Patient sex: F
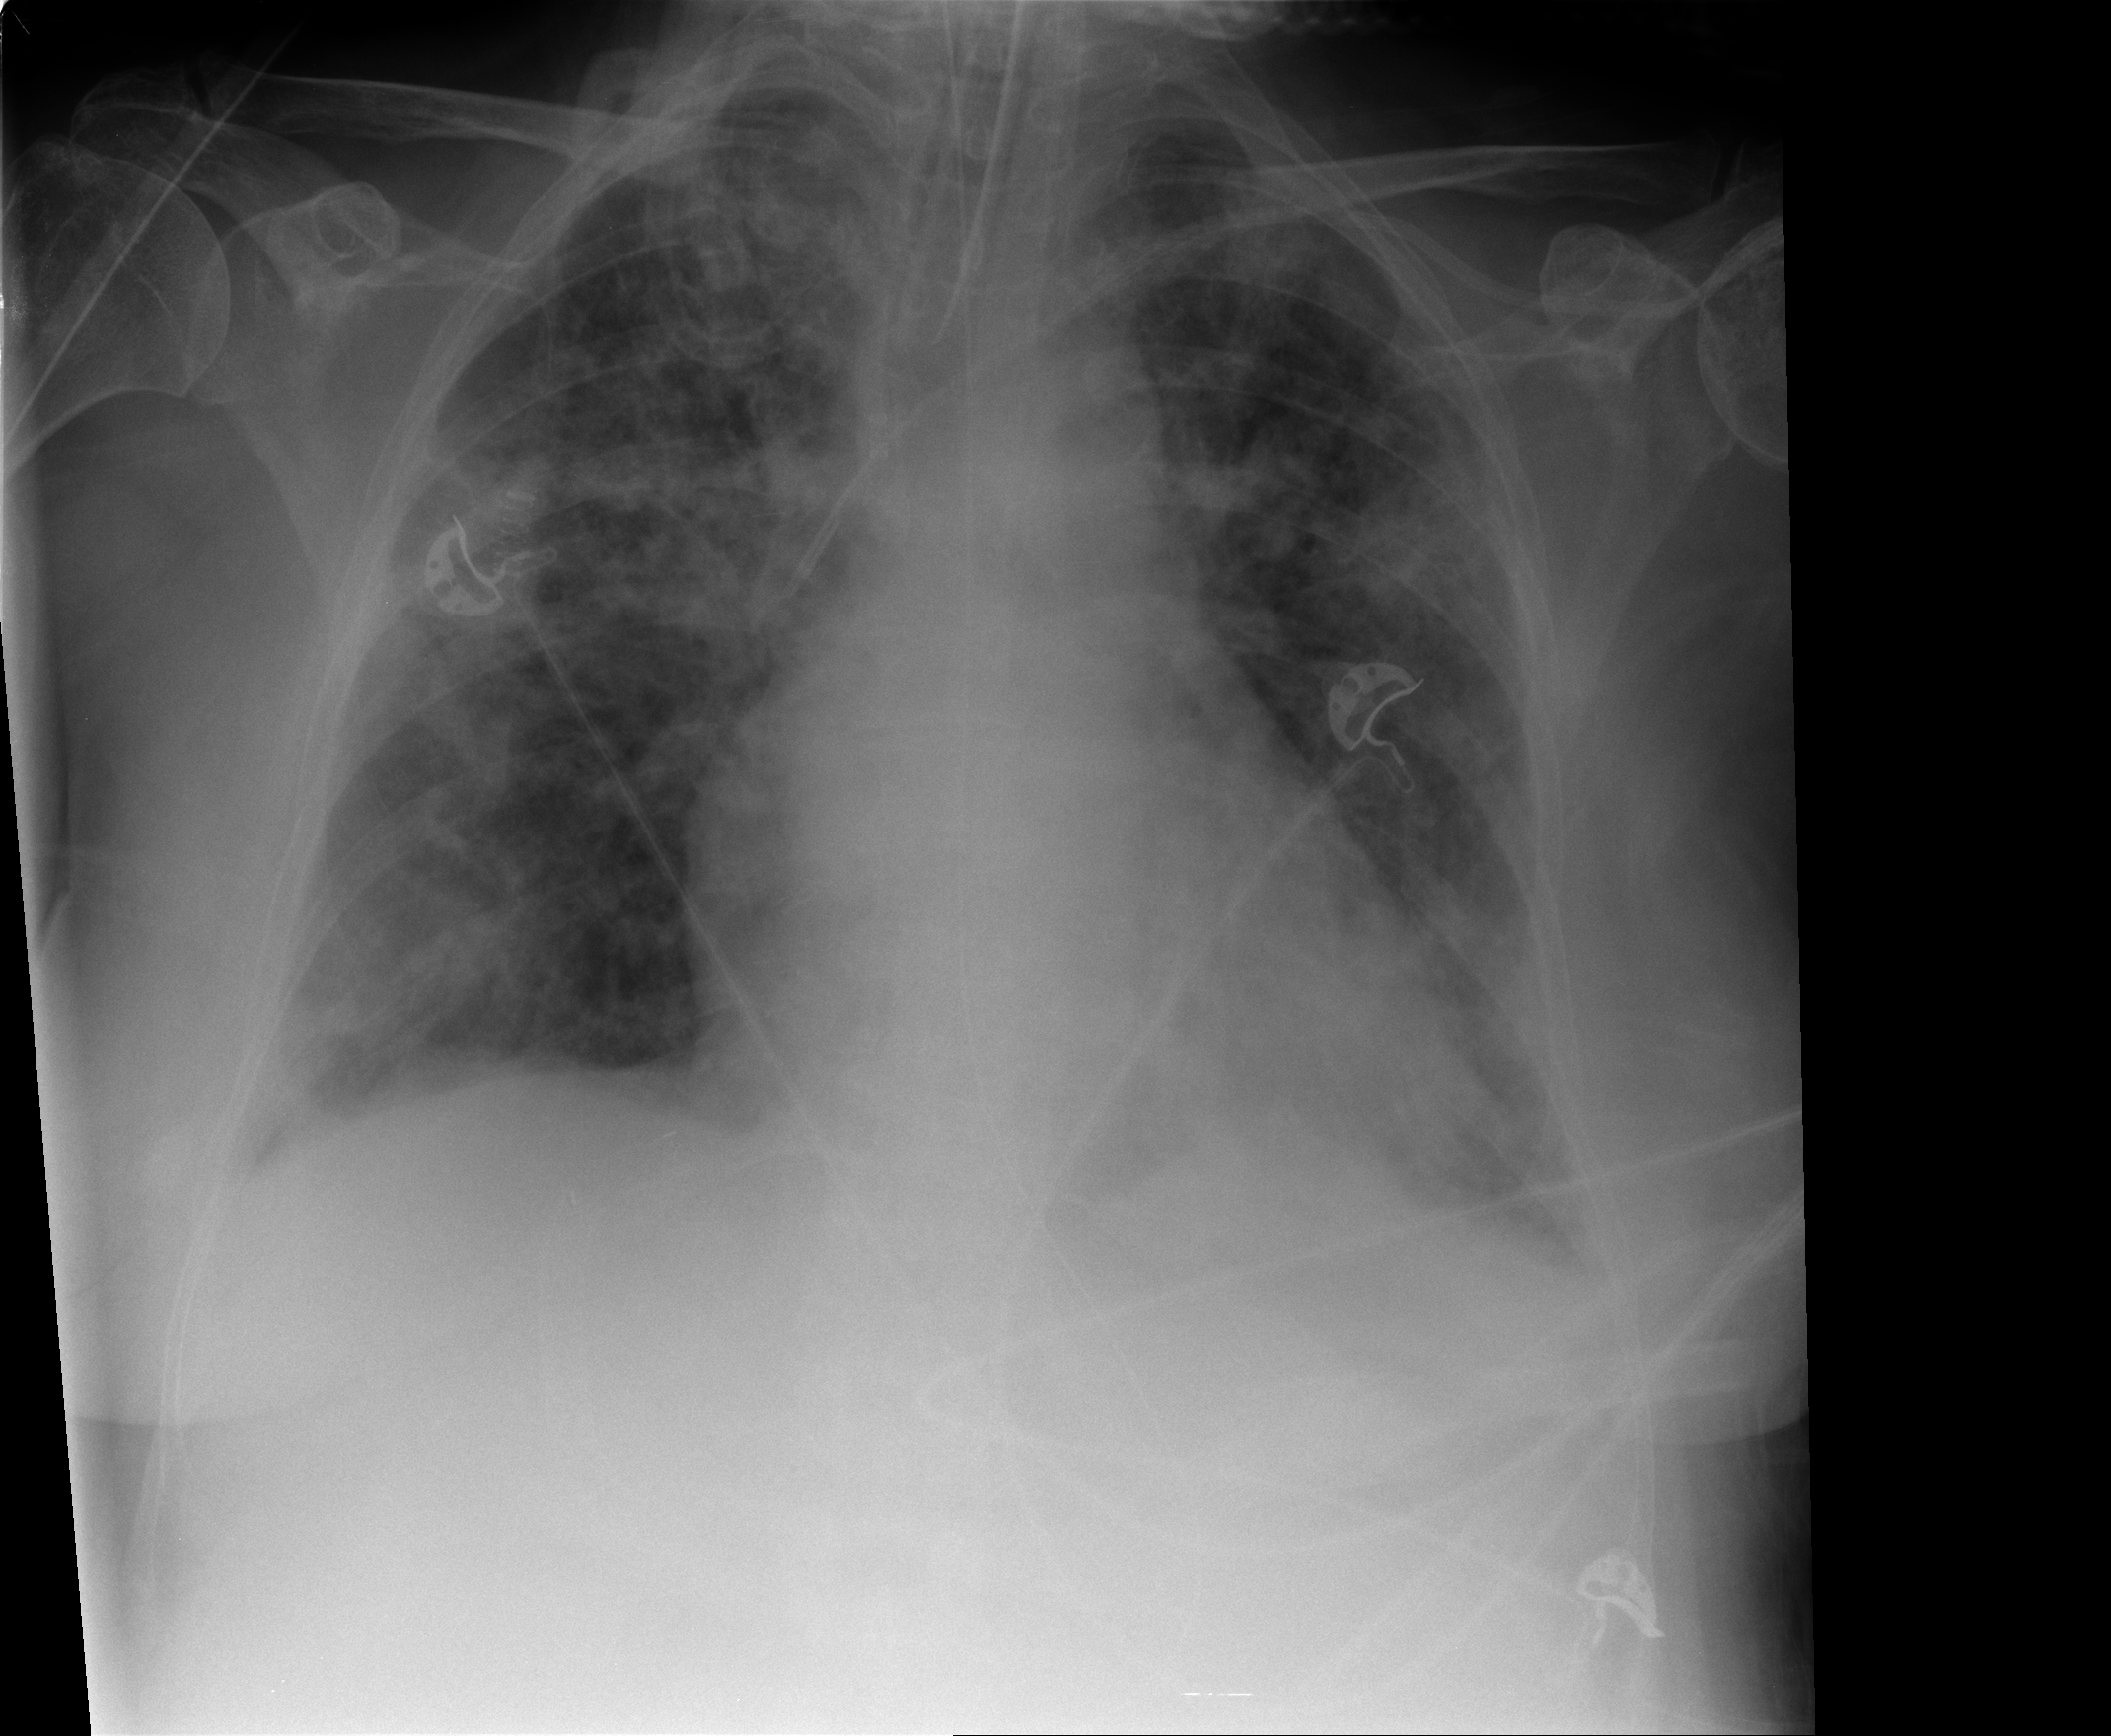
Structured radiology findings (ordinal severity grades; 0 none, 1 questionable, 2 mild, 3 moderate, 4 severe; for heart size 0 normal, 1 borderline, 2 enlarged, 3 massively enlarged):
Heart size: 0
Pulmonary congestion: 0
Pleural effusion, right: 1
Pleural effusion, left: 2
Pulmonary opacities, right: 3
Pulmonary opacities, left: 3
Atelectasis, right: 2
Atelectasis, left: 2